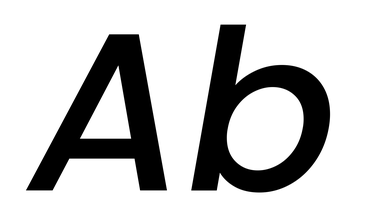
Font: Poppins-MediumItalic